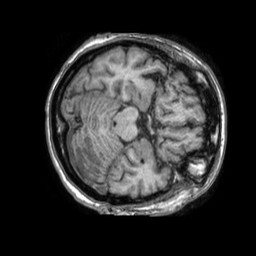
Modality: T1w
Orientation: axial
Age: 78
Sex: female
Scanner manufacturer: philips
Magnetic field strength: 1.5 T
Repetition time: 0.007247 s
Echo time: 0.003285 s